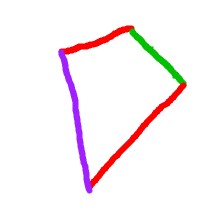
Shape: kite